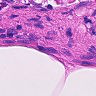
Metastatic tissue present: no